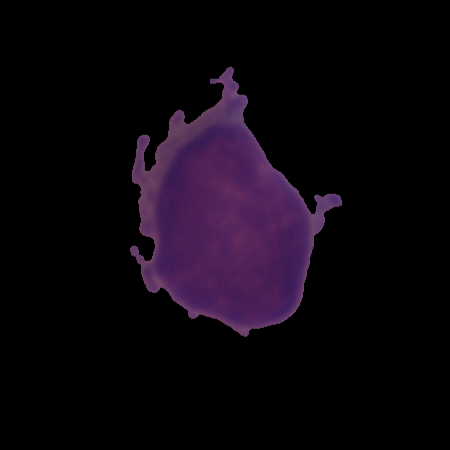
Label: healthy